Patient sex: M
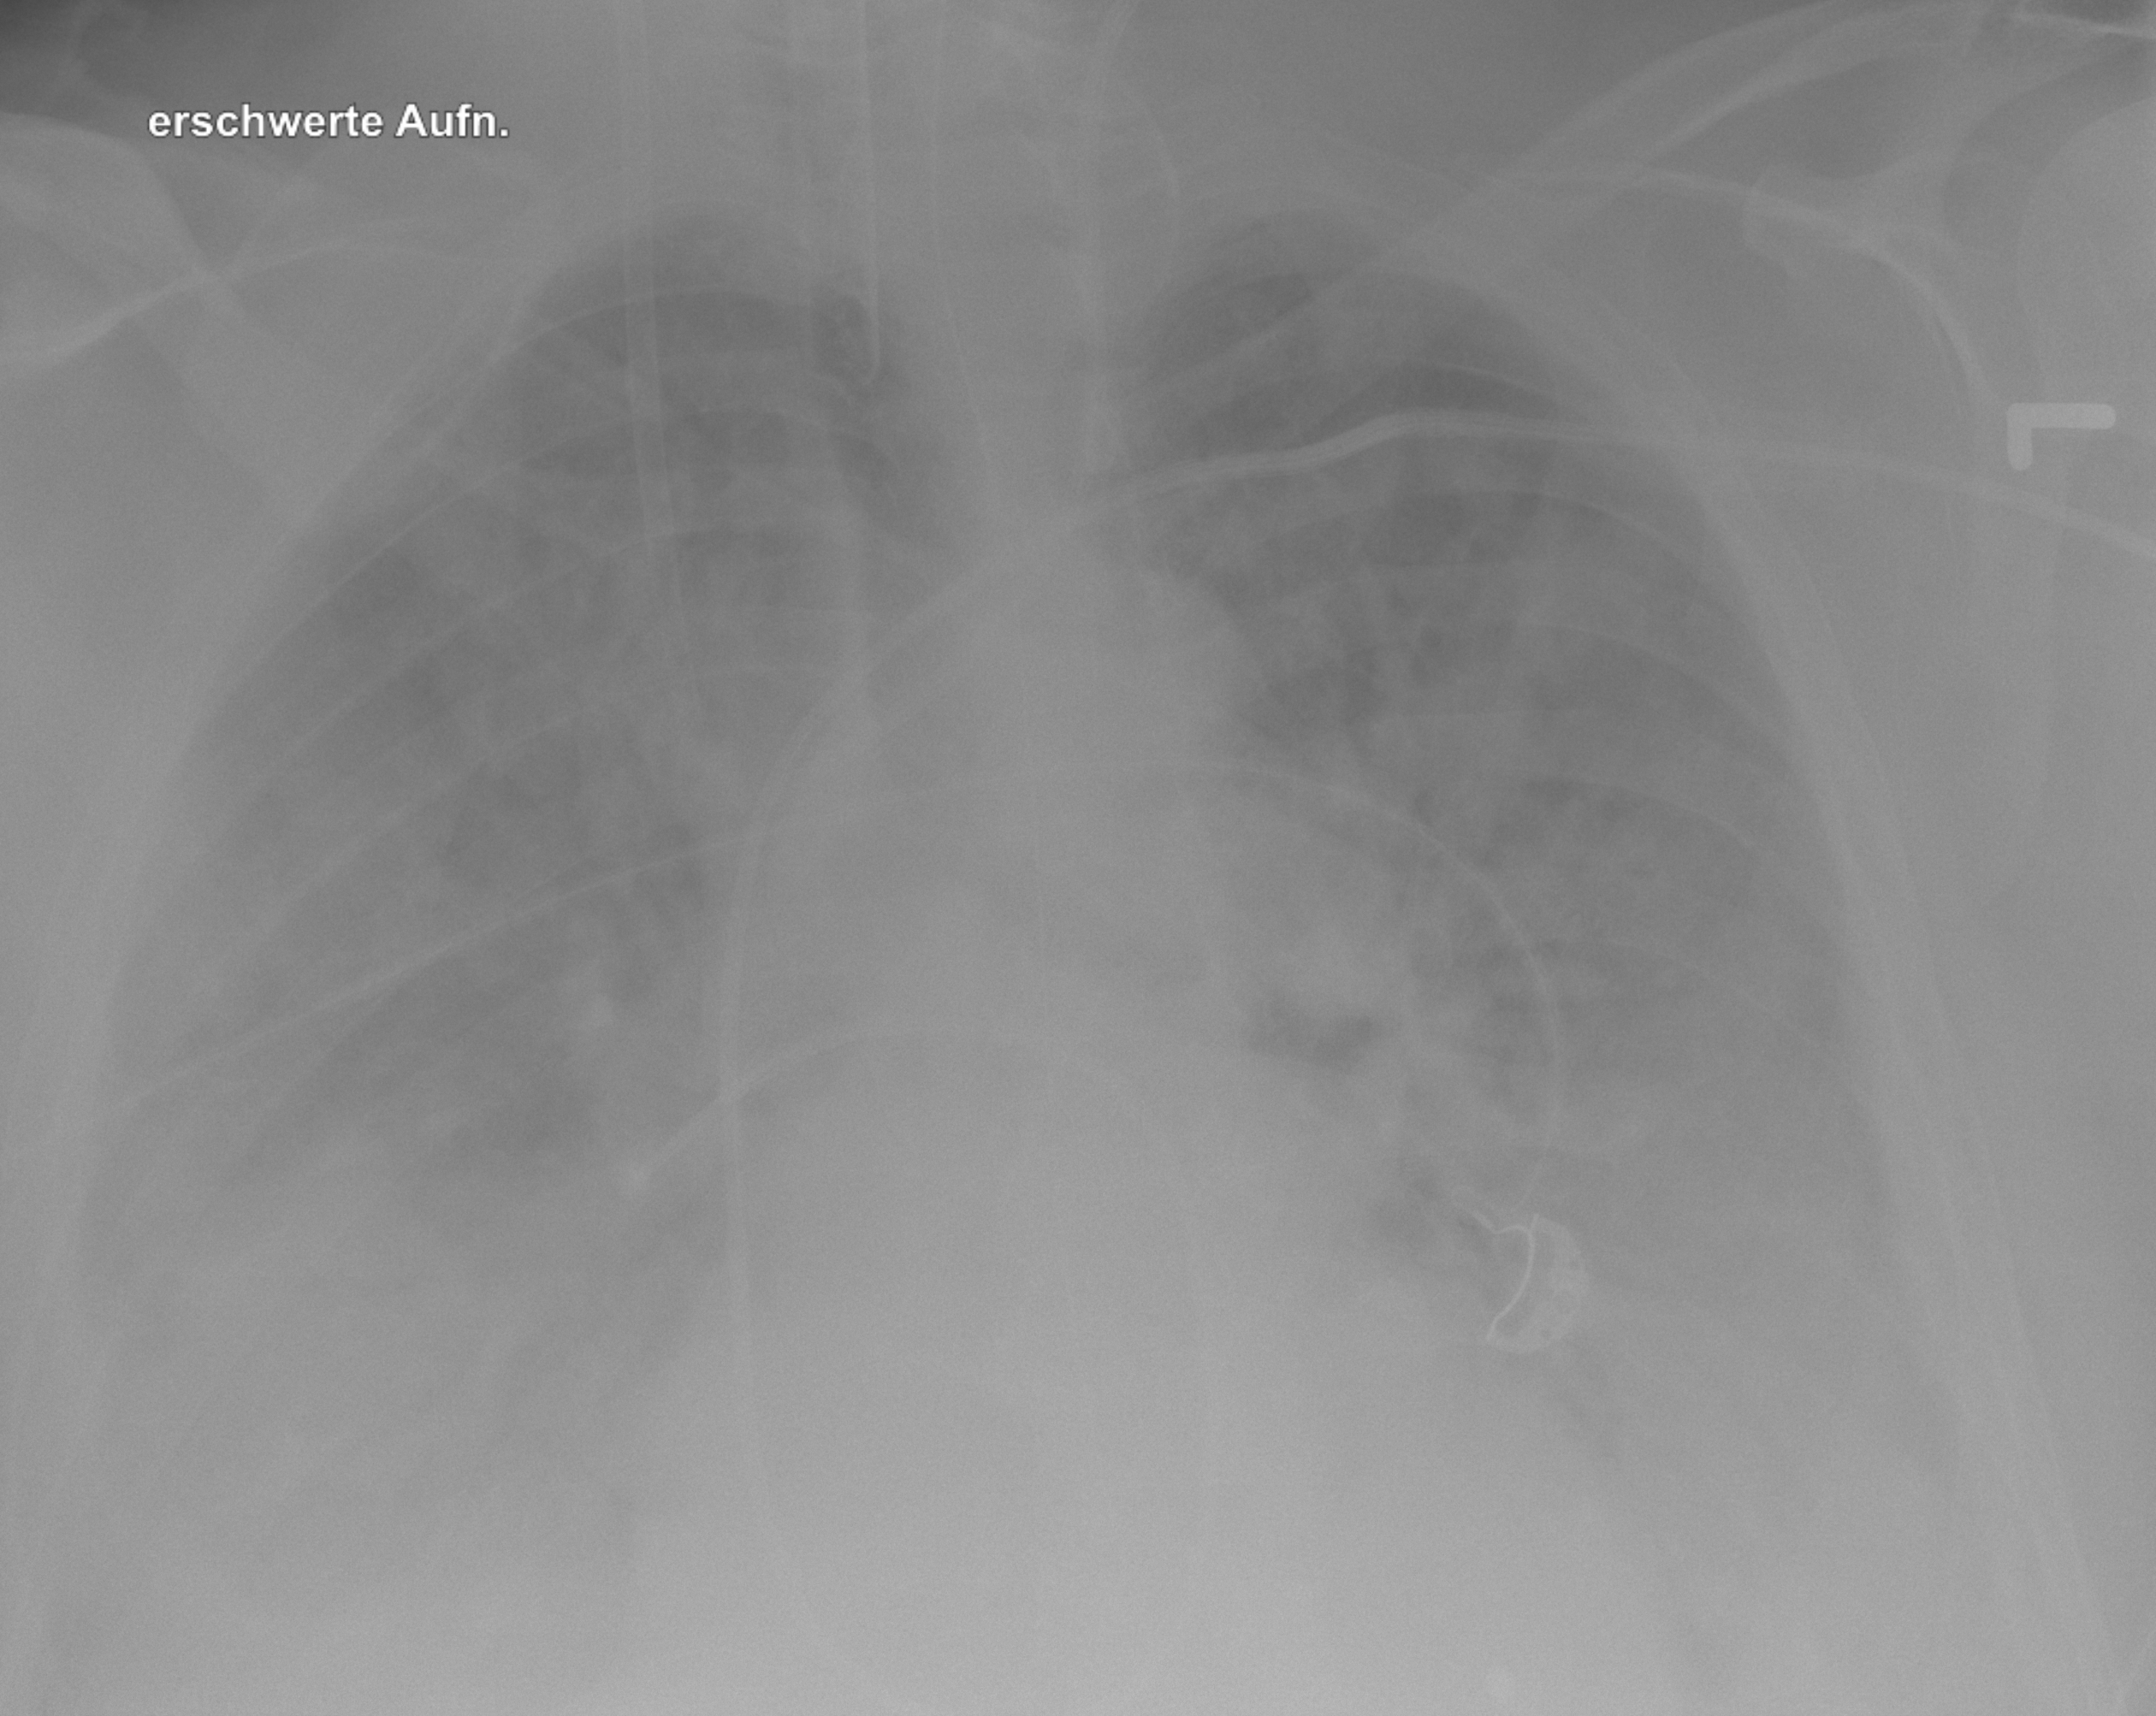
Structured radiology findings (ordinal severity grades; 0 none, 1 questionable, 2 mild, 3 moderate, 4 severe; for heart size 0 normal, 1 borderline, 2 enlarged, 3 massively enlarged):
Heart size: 2
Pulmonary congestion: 3
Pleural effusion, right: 3
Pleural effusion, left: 3
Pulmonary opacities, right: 3
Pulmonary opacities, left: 3
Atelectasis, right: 2
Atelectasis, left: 2